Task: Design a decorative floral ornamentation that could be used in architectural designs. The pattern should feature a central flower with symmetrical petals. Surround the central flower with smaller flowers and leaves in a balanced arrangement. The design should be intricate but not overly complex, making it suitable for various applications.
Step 960:
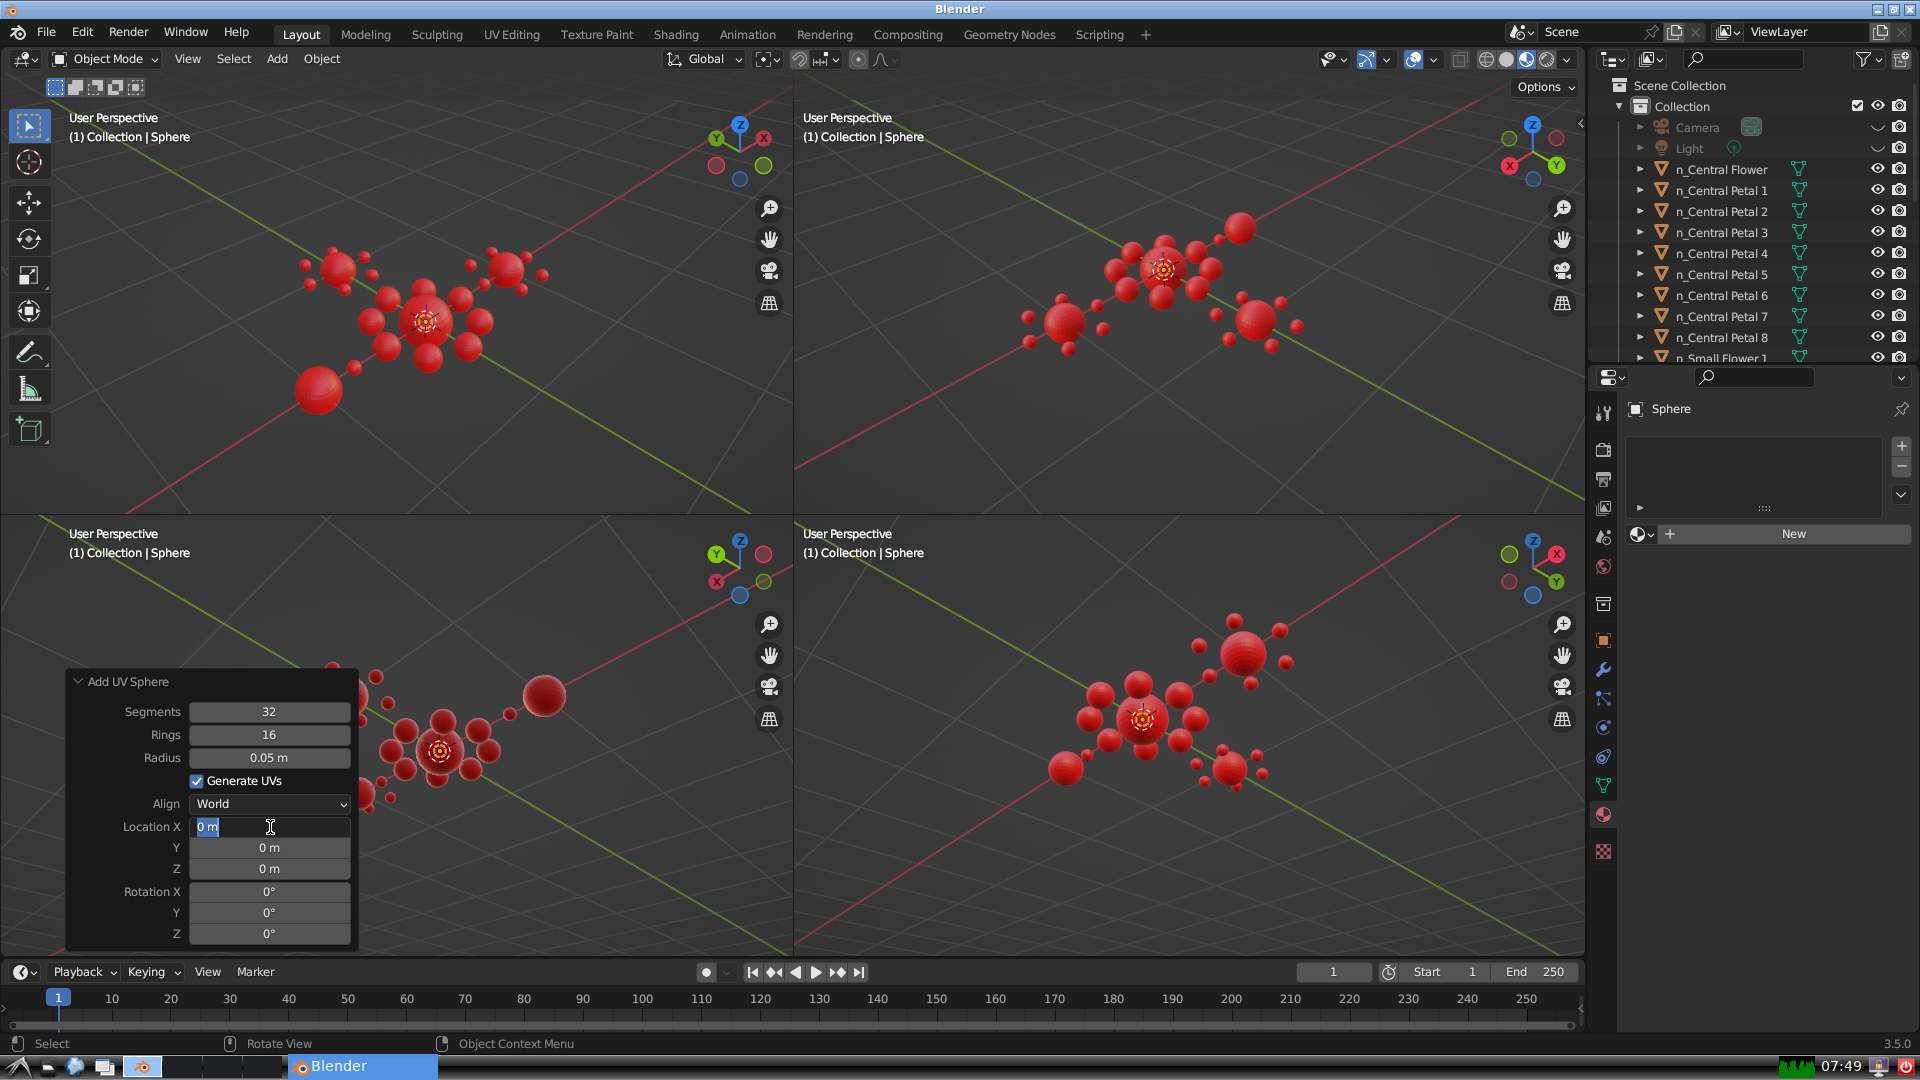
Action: input_text: -0.85